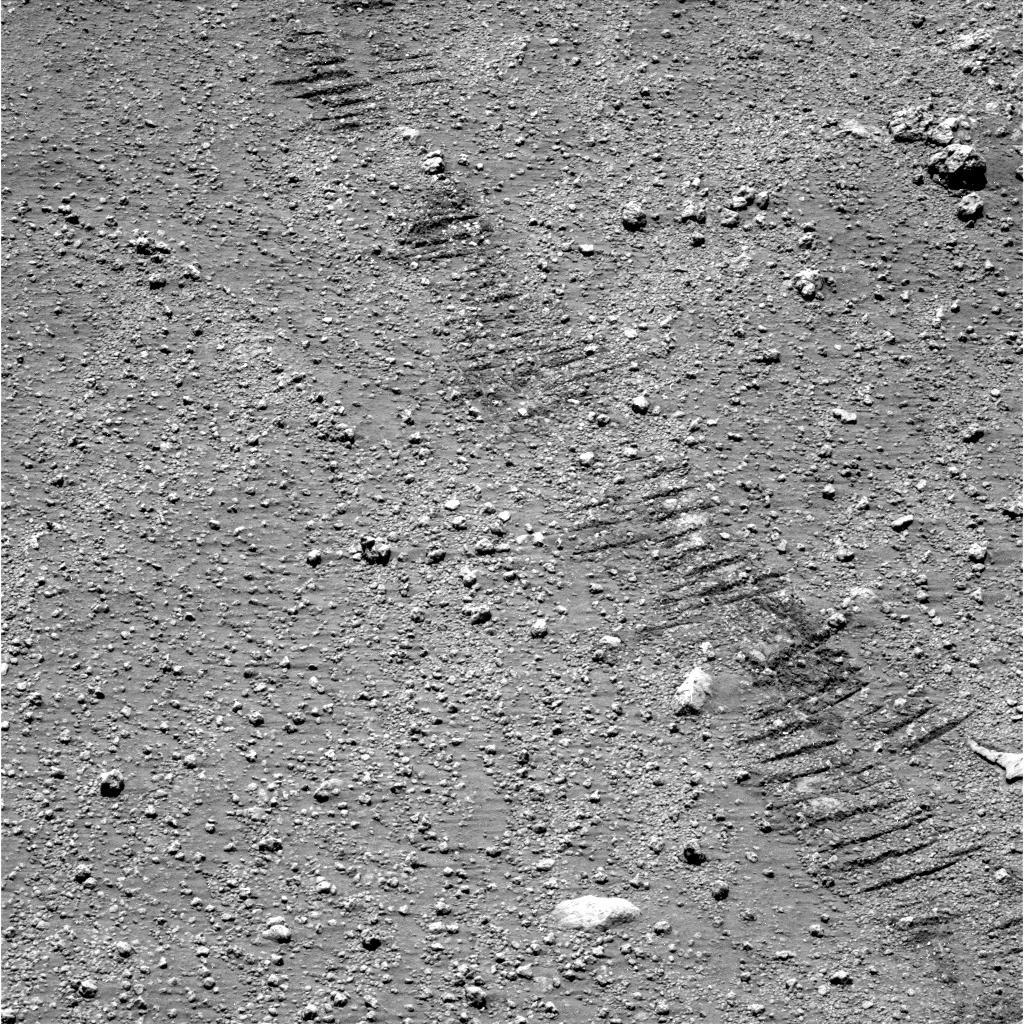
Terrain classes present: Bedrock, Gravel / Sand / Soil, Rock, Shadow, Track